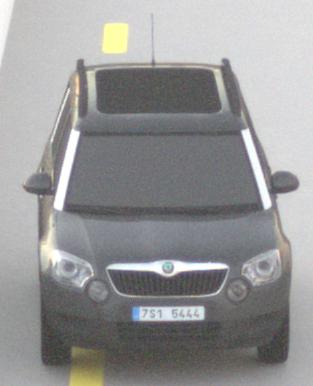
Make: Skoda
Model: Yeti 1.2 TSI
Detailed model: Yeti
Model produced from: 2009/11
Model produced until: 2011/10
Doors: 5
Color: gray
Road condition: dry road
Daytime: sunrise or sunset
Contrast: low contrast